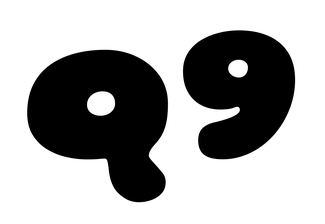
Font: Gluten_Black